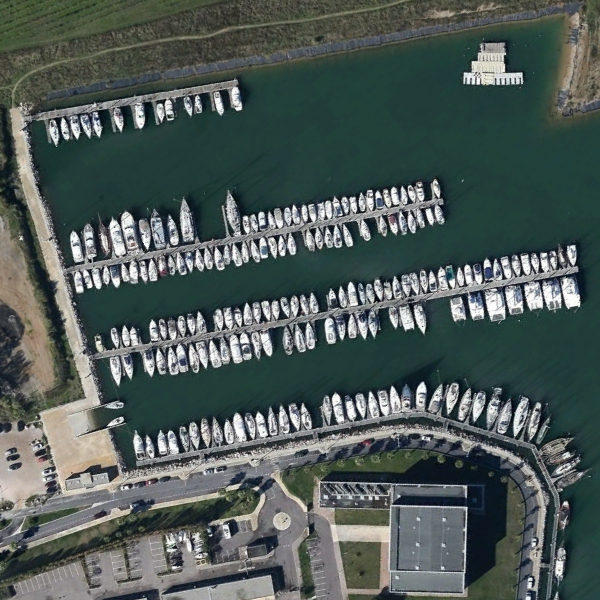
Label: Port